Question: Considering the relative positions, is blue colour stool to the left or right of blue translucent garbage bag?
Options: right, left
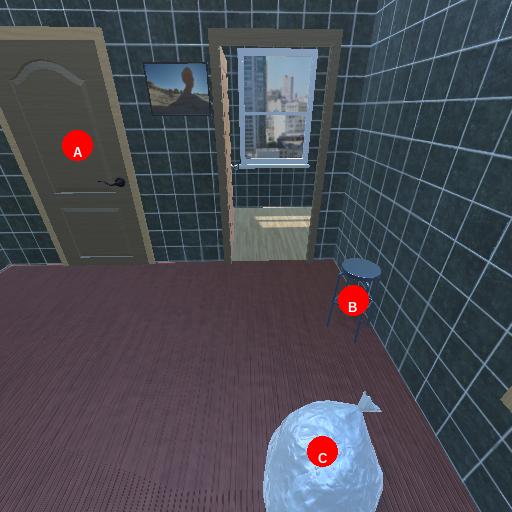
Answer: right